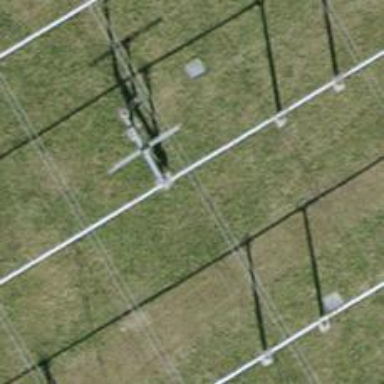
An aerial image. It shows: Switch used for power control.